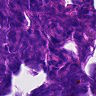
Metastatic tissue present: no